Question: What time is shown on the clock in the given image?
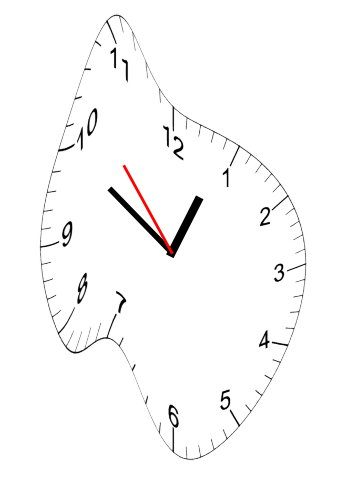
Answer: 12:49:53